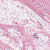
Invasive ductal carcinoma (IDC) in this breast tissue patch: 0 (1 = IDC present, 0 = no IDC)